Question: The point of this question is to figure out what technique is better and heard different opinions from some skilled symfony2 coders.
An example will be ilustrated on challenges and "challenge rating" table where many people can rate certain challenge. (something like stackoverflow vote question system).
The tables look like this: (like_dislike is boolean(1= like, 0 = dislike)

The amount of data will be from 10-200+ rates for challenge.
---
## Working with collections
'''
/**
* Challanges
*
* @ORM\Table(name="challanges")
* @ORM\Entity(repositoryClass="TB\ChallangesBundle\Entity\ChallangesRepository")
*/
class Challanges
{
/**
* @var integer
*
* @ORM\Column(name="id", type="integer")
* @ORM\Id
* @ORM\GeneratedValue(strategy="AUTO")
*/
private $id;
/**
* @var string
*
* @ORM\Column(name="name", type="string", length=255)
* @Assert\NotBlank()
*/
private $name;
/**
* @var string
*
* @ORM\Column(name="slug", type="string", length=255, unique=true)
*/
private $slug;
/**
* @var string
*
* @ORM\Column(name="description", type="text")
* @Assert\NotBlank()
*/
private $description;
/**
* @var \DateTime
* @ORM\Column(name="start_date", type="datetime", nullable=false)
* @Assert\DateTime()
*/
private $start_date;
/**
* @var \DateTime
* @ORM\Column(name="end_date", type="datetime", nullable=false)
* @Assert\DateTime()
*/
private $end_date;
/**
* @ORM\ManyToOne(targetEntity="TB\UserBundle\Entity\User", fetch="EXTRA_LAZY")
* @ORM\JoinColumn(name="owner_id", referencedColumnName="id", nullable=false)
*/
protected $owner;
/**
* @ORM\OneToMany(targetEntity="TB\ChallangesBundle\Entity\ChallangeRating", mappedBy="challange", cascade={"persist", "remove"})
*/
protected $likes;
/**
* Constructor
*/
public function __construct()
{
$this->likes = new \Doctrine\Common\Collections\ArrayCollection();
}
/**
* Add likes
*
* @param \TB\ChallangesBundle\Entity\ChallangeRating $likes
* @return Challanges
*/
public function addLike(\TB\ChallangesBundle\Entity\ChallangeRating $likes)
{
$this->likes[] = $likes;
return $this;
}
/**
* Remove likes
*
* @param \TB\ChallangesBundle\Entity\ChallangeRating $likes
*/
public function removeLike(\TB\ChallangesBundle\Entity\ChallangeRating $likes)
{
$this->likes->removeElement($likes);
}
/**
* Get likes
*
* @return \Doctrine\Common\Collections\Collection
*/
public function getLikes()
{
return $this->likes;
}
public function filterLikesInChallenge($like_dislike) {
$criteria = Criteria::create();
$criteria->where(Criteria::expr()->eq('like_dislike', $like_dislike));
return $this->likes->matching($criteria);
}
public function checkIfUserRatedAlready(\TB\UserBundle\Entity\User $user)
{
$criteria = Criteria::create();
$criteria->where(Criteria::expr()->eq('fan', $user));
return $this->likes->matching($criteria);
}
'''
'''
<?php
namespace TB\ChallangesBundle\Entity;
use Doctrine\ORM\Mapping as ORM;
/**
* ChallangeRating
*
* @ORM\Table(name="challange_rating")
* @ORM\Entity(repositoryClass="TB\ChallangesBundle\Entity\ChallangeRatingRepository")
*/
class ChallangeRating
{
/**
* @var integer
*
* @ORM\Column(name="id", type="integer")
* @ORM\Id
* @ORM\GeneratedValue(strategy="AUTO")
*/
private $id;
/**
* @var boolean
*
* @ORM\Column(name="like_dislike", type="boolean")
*/
private $like_dislike;
/**
* @ORM\ManyToOne(targetEntity="TB\UserBundle\Entity\User", inversedBy="fans")
*/
protected $fan;
/**
* @ORM\ManyToOne(targetEntity="TB\ChallangesBundle\Entity\Challanges", inversedBy="likes")
*/
protected $challange;
/**
* Get id
*
* @return integer
*/
public function getId()
{
return $this->id;
}
/**
* Get like_dislike
*
* @return boolean
*/
public function getLikeDislike()
{
return $this->like_dislike;
}
/**
* Set like_dislike
*
* @param boolean $like_dislike
* @return ChallangeRating
*/
public function setLikeDislike($like_dislike)
{
$this->like_dislike = $like_dislike;
return $this;
}
/**
* Set fan
*
* @param \TB\UserBundle\Entity\User $fan
* @return ChallangeRating
*/
public function setFan(\TB\UserBundle\Entity\User $fan = null)
{
$this->fan = $fan;
return $this;
}
/**
* Get fan
*
* @return \TB\UserBundle\Entity\User
*/
public function getFan()
{
return $this->fan;
}
/**
* Set challange
*
* @param \TB\ChallangesBundle\Entity\Challanges $challange
* @return ChallangeRating
*/
public function setChallange(\TB\ChallangesBundle\Entity\Challanges $challange = null)
{
$this->challange = $challange;
return $this;
}
/**
* Get challange
*
* @return \TB\ChallangesBundle\Entity\Challanges
*/
public function getChallange()
{
return $this->challange;
}
}
'''
---
Okay and now i would like:
1. Display challenge details
2. Display rate feature (like, dislike) also with numbers of likes and dislikes
3. Display the list of all users that have rated this challenge
So classic beginning with obtaining $challenge
'''
// this will take care of point number 1 (display challenge details) (1.)
$challange = $challangesRepo->findOneBy(array('slug'=>$slug));
// display numbers of likes and dislikes for certain challenge (2.)
'''
But now comes a decision...
## Question 1
'''
$challangeLikes = $challange->filterLikesInChallenge(1);
$challangeDislikes = $challange->filterLikesInChallenge(0);
'''
**What is better for memory usage? what is better for DB performances? **
If i am not wrong the following two queries are executed by these two methods:
'''
SELECT
t0.id AS id1,
t0.like_dislike AS like_dislike2,
t0.fan_id AS fan_id3,
t0.challange_id AS challange_id4
FROM
challange_rating t0
WHERE
(
t0.like_dislike = ? AND t0.challange_id = ?
)
Parameters: [1, 12]
SELECT
t0.id AS id1,
t0.like_dislike AS like_dislike2,
t0.fan_id AS fan_id3,
t0.challange_id AS challange_id4
FROM
challange_rating t0
WHERE
(
t0.like_dislike = ? AND t0.challange_id = ?
)
'''
And now i can pass the number of likes,dislikes to the view as follow:
'''
'challangeLikes'=>$challangeLikes->count(),
'challangeDislikes'=>$challangeDislikes->count(),
'''
## Question 2
What if i want to know if certain user rated this challenge already?
Again...
*Should i use classic querybuilder style with select count *
I should use a method like:
'''
$ratedAlreadyCol = $challange->checkIfUserRatedAlready($user)->first();
'''
That will execute actually another query ? something like classic select count but the collection will do this for me? So it's not a search in some big memory array with allll likes but it's a query to DB ?
'''
SELECT
t0.id AS id1,
t0.like_dislike AS like_dislike2,
t0.fan_id AS fan_id3,
t0.challange_id AS challange_id4
FROM
challange_rating t0
WHERE
(
t0.fan_id = ? AND t0.challange_id = ?
)
Parameters: [25, 12]
'''
## Question 3 - probably the most important for performances
I want to display all "fans - people who rated the certain challenge"...
Again...
Should i just get all ratings and in twig loop through it like:
'''
$challangeLikesCollection = $challange->getLikes();
{% for bla bla
'''
## BUT
If i will do it this way... doctrine will execute a select query to the user table for every "fan" in loop... and when there will be let's say... 200 fans... that's not good right?
## BONUS QUESTION
Can somehow please provide his way of dealing with these situations? any suggestions?
Or do you use any other technique?
i care a lot about memory usage and DB load time because this will be used everywhere and every user will have such a list with different challenges. The list will consist of let's say 15 challenges and to connect all the likes,dislikes to every challenge in the list etc etc... performances...
Thank you for your explanations, tips and hints that will help me and other readers to move on another level!
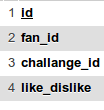
Answer: I would do the following:
1. Denormalize a little and add number of likes and number of dislikes fields to Challenge and update these values in addLike and removeLike
2. Rename like_dislike to like as it's a boolean field and 1 means like 0 means dislike
3. Query the list of users with a separate query and use array hydration and INDEXBY username (it must be unique or user id) or maybe create a custom hydrator SELECT u.username, u.photo FROM User u INNER JOIN u.ratings WITH r.fan = :fan INDEX BY u.username or something like that. And you can check if the current user's username is in the array or not.
I think this could be performant enough.
Some explanation:
<URL>.
Doctrine uses PDO underneath, hydration means how the PDO result set will be processed and transformed into something else. The default object hydration means the result set will be transformed into an object graph, it is a very expensive operation. There are <URL> if you want.